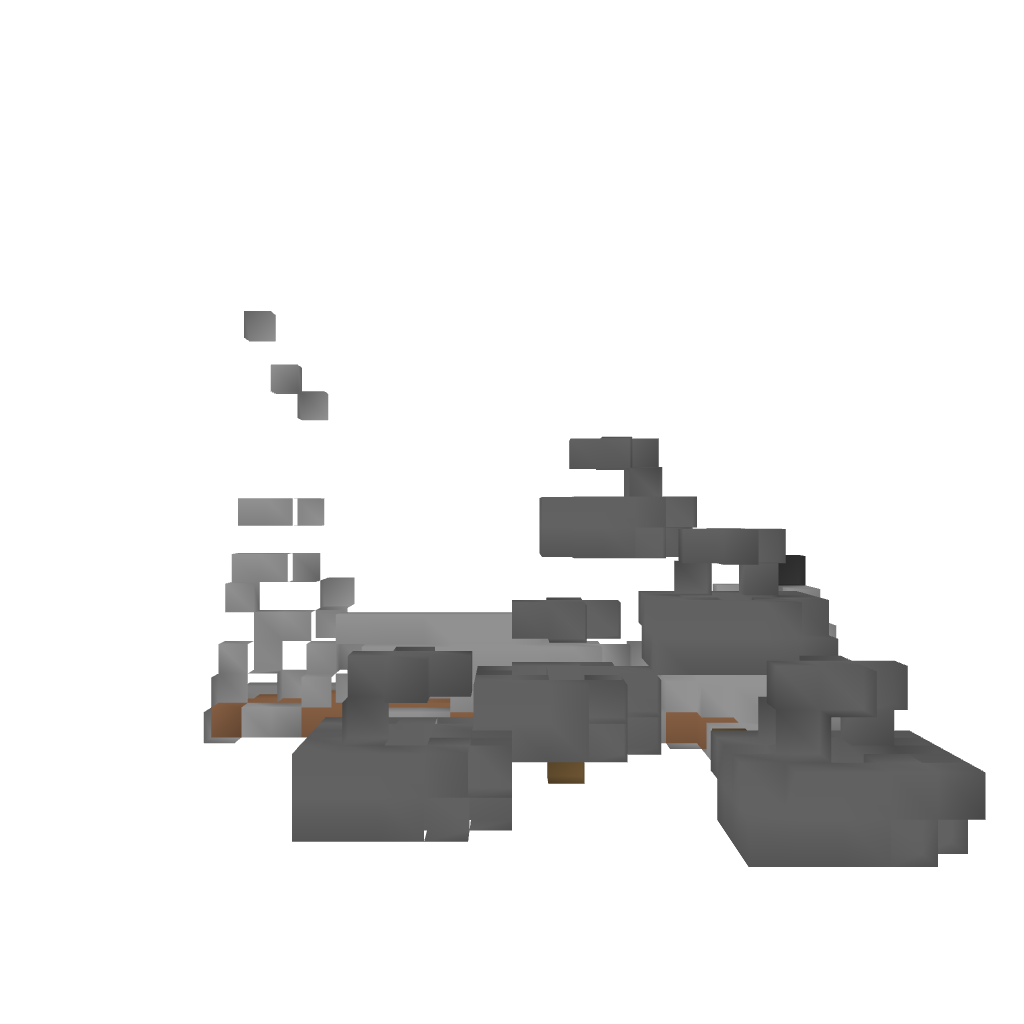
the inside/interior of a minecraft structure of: Force a modern house made by Webisod